Question: I have this dataset: <URL>. I loaded it as follows:
'''
import numpy as np
import pandas as pd
import matplotlib.pyplot as plt
%matplotlib inline
import seaborn as sns
import scipy.stats as st
train = pd.read_csv("train.csv")
'''
I then attempted to plot SalePrice by YearBuilt using OverallQual as the hue:
'''
plt.figure(figsize = [8, 6])
sns.factorplot(
x = 'YearBuilt',
y = 'SalePrice',
data = train,
kind='swarm',
hue='OverallQual',
palette = 'Set2')
plt.title('House Sale Prices (log scale) vs. Year Built and Overall Quality')
plt.xticks([1880, 1900, 1920, 1940, 1960, 1980, 2000], ['1880', '1900', '1920', '1940', '1960', '1980', '2000'])
#plt.xlim([1872,2009])
plt.xlabel('Year Built')
plt.yscale('log')
#plt.ylim([4e4, 6e5])
plt.yticks([6e4, 1e5, 1.4e5, 1.8e5, 2.4e5, 3.2e5, 4e5, 6e5], ['60k', '100k', '140K', '180k', '240K', '320k', '600k'])
plt.ylabel('Sale Price ($)')
plt.show()
'''
Which results in the following graph:

If I include the xlim or ylim the graph doesn't show up at all.
I'm new to this so any help is greatly appreciated.
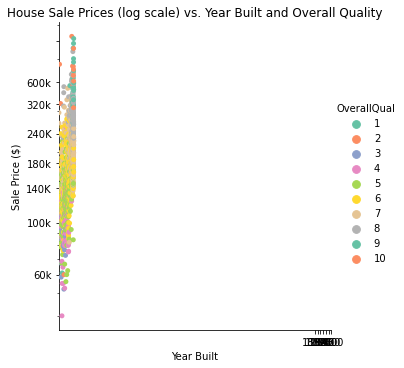
Answer: '''
plt.style.use('ggplot')
g = sns.catplot(
x = 'YearBuilt',
y = 'SalePrice',
data = train,
kind='swarm',
hue='OverallQual',
palette = 'Set2', height=6, aspect=2)
locs, labels = plt.xticks() # use if needed, as explained below.
for axes in g.axes.flat:
for ind, label in enumerate(axes.get_xticklabels()):
if ind % 8 == 0: # every nth label is kept
label.set_visible(True)
else:
label.set_visible(False)
plt.title('House Sale Prices (log scale) vs. Year Built and Overall Quality')
plt.xlabel('Year Built')
plt.yscale('log')
plt.ylim([4e4, 6e5])
plt.yticks([6e4, 1e5, 1.4e5, 1.8e5, 2.4e5, 3.2e5, 4e5, 6e5], ['60k', '100k', '140K', '180k', '240K', '320k', '600k'])
plt.ylabel('Sale Price ($)')
plt.show()
'''
<URL>
## Notes:
- 'sns.factorplot''sns.catplot'- 'plt.xticks([1880, 1900, 1920, 1940, 1960, 1980, 2000], ['1880', '1900', '1920', '1940', '1960', '1980', '2000'])'- 'locs, labels = plt.xticks()'- 'int''datetime'-
# Alternative:
- 'locs, labels = plt.xticks()''labels = [*labels]'- 'type(labels[0])''matplotlib.text.Text''label_t = [x.get_text() for x in labels]'-
'''
years = ['1880', '1900', '1920', '1940', '1960', '1980', '2000']
xticks = [label_t.index(year) for year in years]
print(xticks)
>>> [2, 9, 24, 43, 61, 81, 101]
'''
## Plot
'''
plt.style.use('ggplot')
g = sns.catplot(
x = 'YearBuilt',
y = 'SalePrice',
data = train,
kind='swarm',
hue='OverallQual',
palette = 'Set2', height=6, aspect=2)
plt.title('House Sale Prices (log scale) vs. Year Built and Overall Quality')
plt.xticks(xticks, ['1880', '1900', '1920', '1940', '1960', '1980', '2000'])
# plt.xlim([1872,2009])
plt.xlabel('Year Built')
plt.yscale('log')
# plt.ylim([4e4, 6e5])
plt.yticks([6e4, 1e5, 1.4e5, 1.8e5, 2.4e5, 3.2e5, 4e5, 6e5], ['60k', '100k', '140K', '180k', '240K', '320k', '600k'])
plt.ylabel('Sale Price ($)')
plt.show()
'''
<URL>
-
'''
np.sort(train.YearBuilt.unique())
array([1872, 1875, 1880, 1882, 1885, 1890, 1892, 1893, 1898, 1900, 1904,
1905, 1906, 1908, 1910, 1911, 1912, 1913, 1914, 1915, 1916, 1917,
1918, 1919, 1920, 1921, 1922, 1923, 1924, 1925, 1926, 1927, 1928,
1929, 1930, 1931, 1932, 1934, 1935, 1936, 1937, 1938, 1939, 1940,
1941, 1942, 1945, 1946, 1947, 1948, 1949, 1950, 1951, 1952, 1953,
1954, 1955, 1956, 1957, 1958, 1959, 1960, 1961, 1962, 1963, 1964,
1965, 1966, 1967, 1968, 1969, 1970, 1971, 1972, 1973, 1974, 1975,
1976, 1977, 1978, 1979, 1980, 1981, 1982, 1983, 1984, 1985, 1986,
1987, 1988, 1989, 1990, 1991, 1992, 1993, 1994, 1995, 1996, 1997,
1998, 1999, 2000, 2001, 2002, 2003, 2004, 2005, 2006, 2007, 2008,
2009, 2010], dtype=int64)
'''
- <URL>